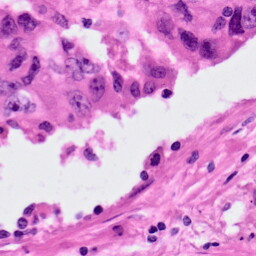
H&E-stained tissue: Lung